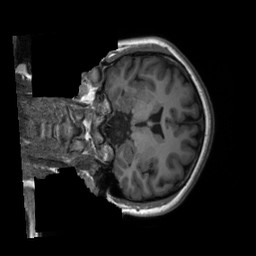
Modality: T1w
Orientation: coronal
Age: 21
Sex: female
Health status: healthy
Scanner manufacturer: siemens
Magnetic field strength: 3 T
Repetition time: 2.3 s
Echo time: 0.00229 s